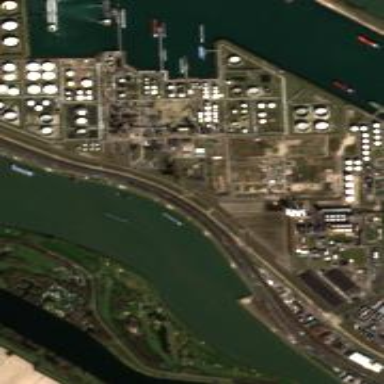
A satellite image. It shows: Industrial area with refinery specializing in liquid bulk cargo.